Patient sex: M
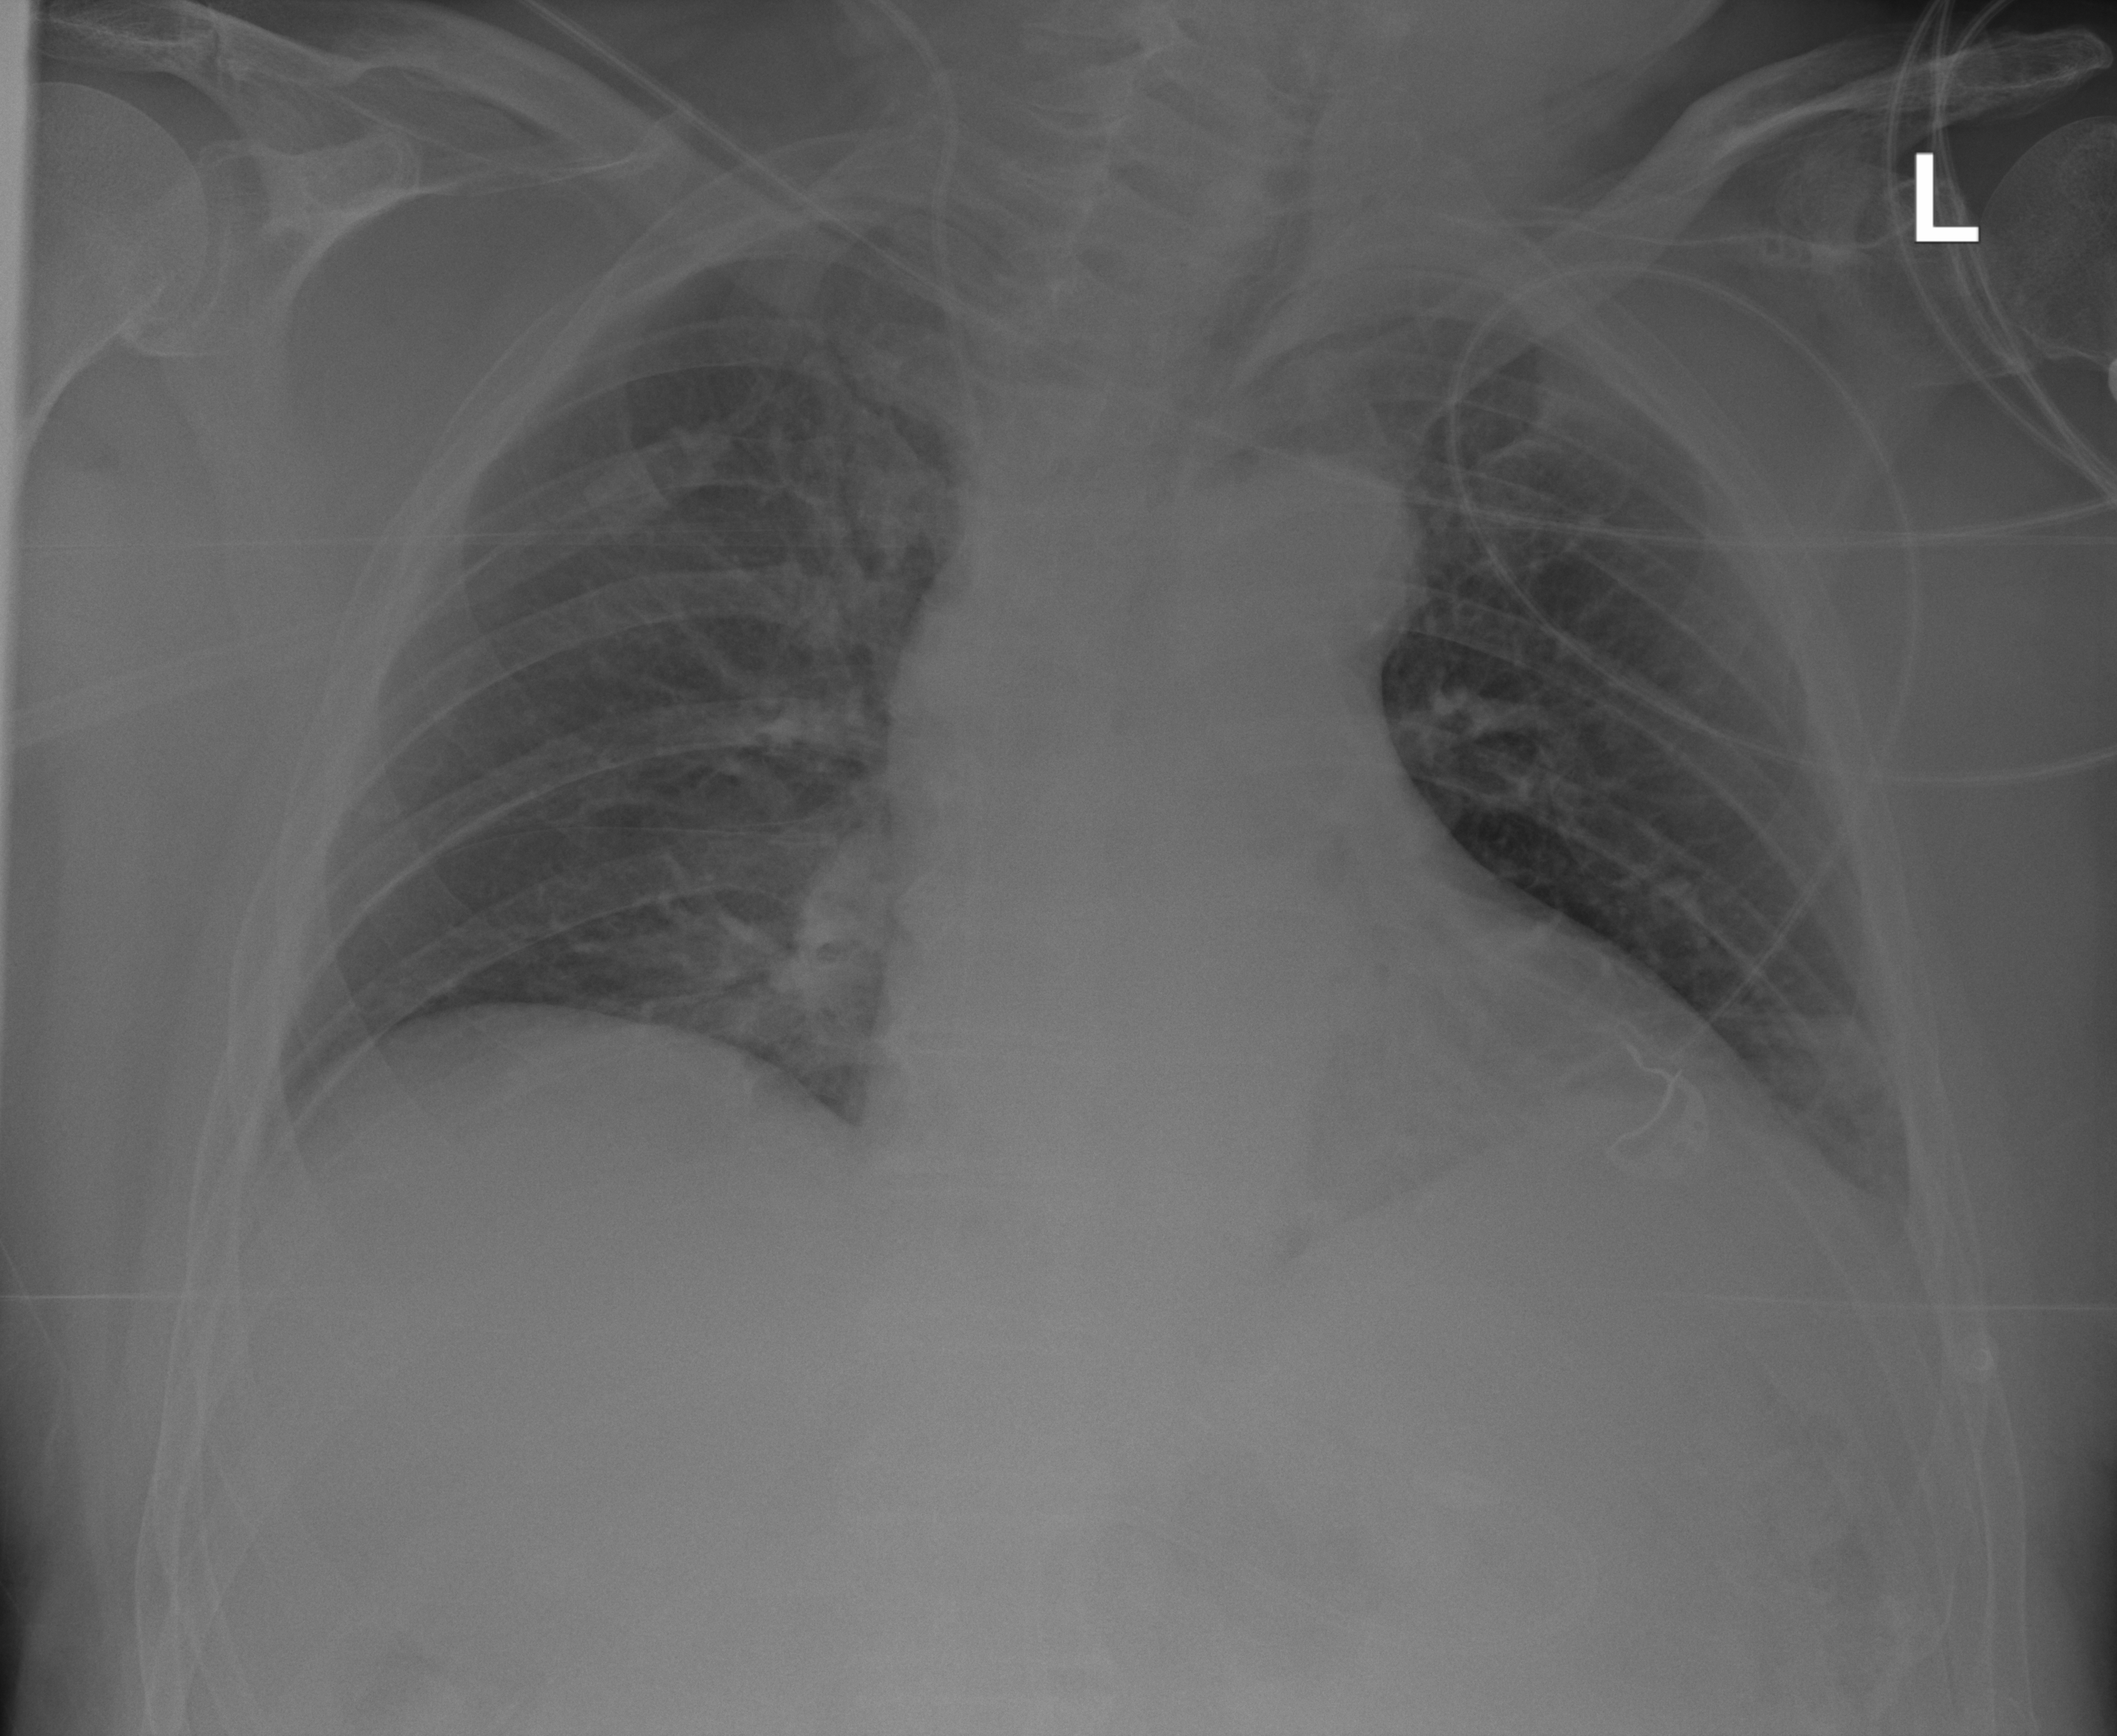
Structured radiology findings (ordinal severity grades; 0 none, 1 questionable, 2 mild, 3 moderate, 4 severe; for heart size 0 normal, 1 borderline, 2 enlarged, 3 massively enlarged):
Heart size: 0
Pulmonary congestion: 0
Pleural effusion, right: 0
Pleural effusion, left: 0
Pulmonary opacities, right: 0
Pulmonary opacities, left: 0
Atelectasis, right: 0
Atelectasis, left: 2